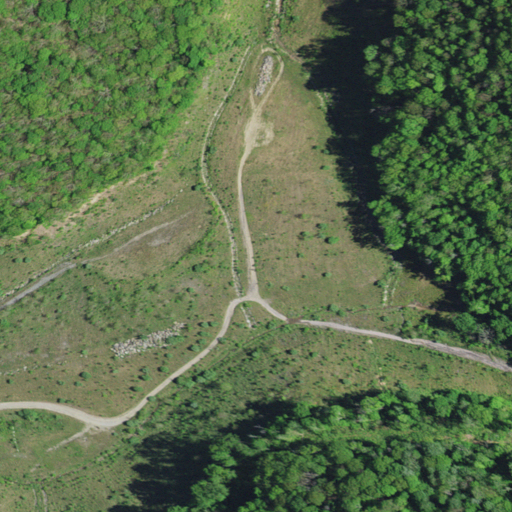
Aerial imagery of valley in Kentucky named Old Mill Hollow containing shrub, deciduous forest, grassland, mixed forest, and evergreen forest